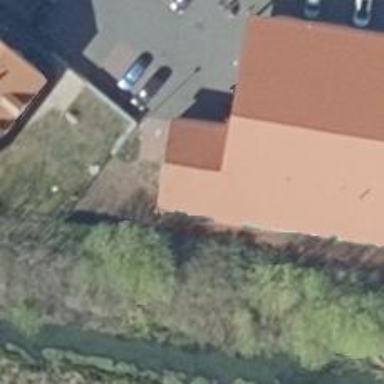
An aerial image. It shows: Bakery.